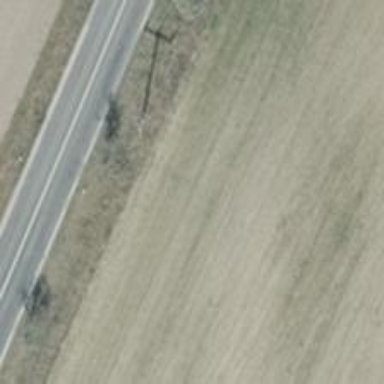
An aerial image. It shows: Minor power line.